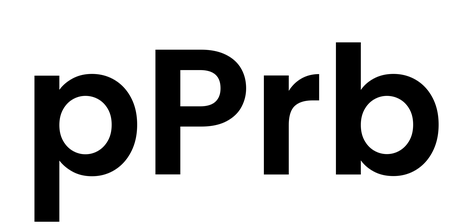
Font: Poppins-SemiBold